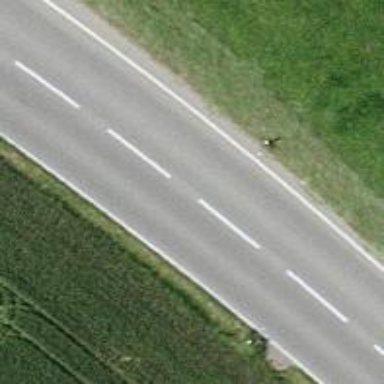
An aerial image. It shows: Secondary road with asphalt surface.